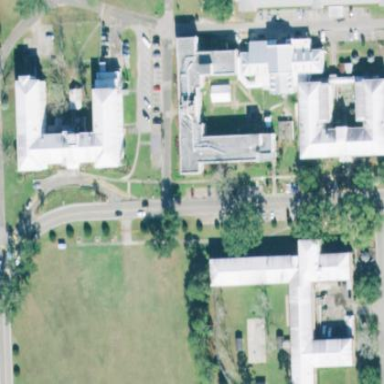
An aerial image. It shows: Hospital building.